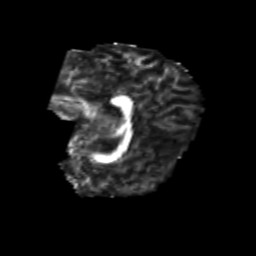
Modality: FA
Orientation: sagittal
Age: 21
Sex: male
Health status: healthy